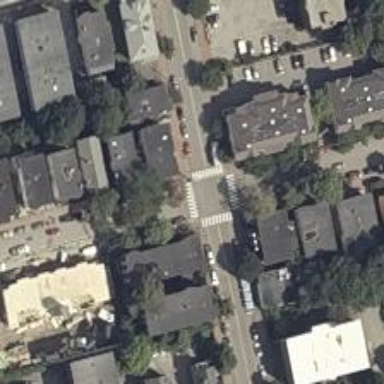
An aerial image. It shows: Uncontrolled zebra crossing on the road.